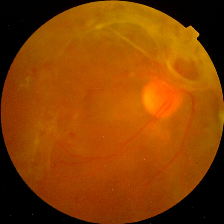
Diabetic retinopathy grade: Proliferative DR